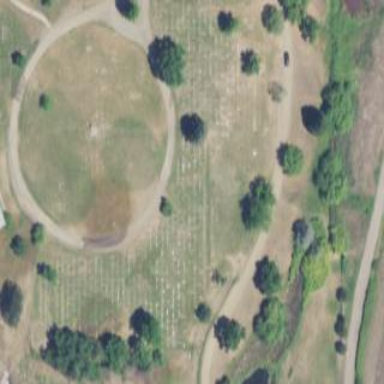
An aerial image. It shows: Cemetery.